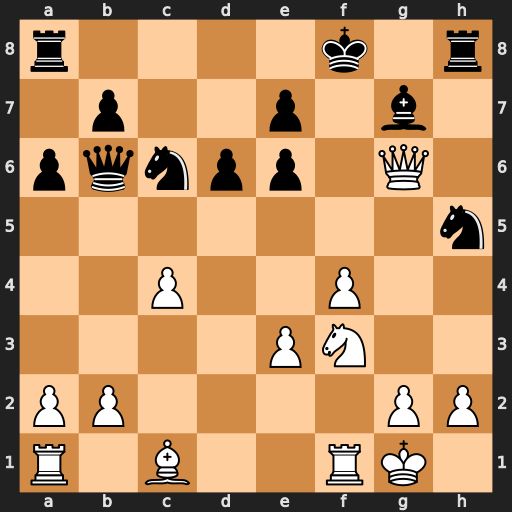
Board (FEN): r4k1r/1p2p1b1/pqnpp1Q1/7n/2P2P2/4PN2/PP4PP/R1B2RK1
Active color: w
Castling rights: -
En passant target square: -
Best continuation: Ne5 dxe5 fxe5+ Bf6 exf6